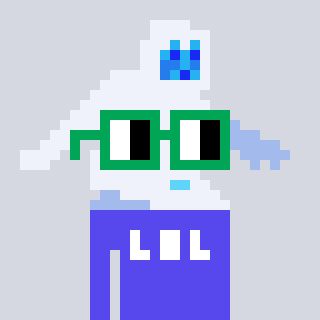
a pixel art character with square green glasses, a yeti-shaped head and a computerblue-colored body on a cool background